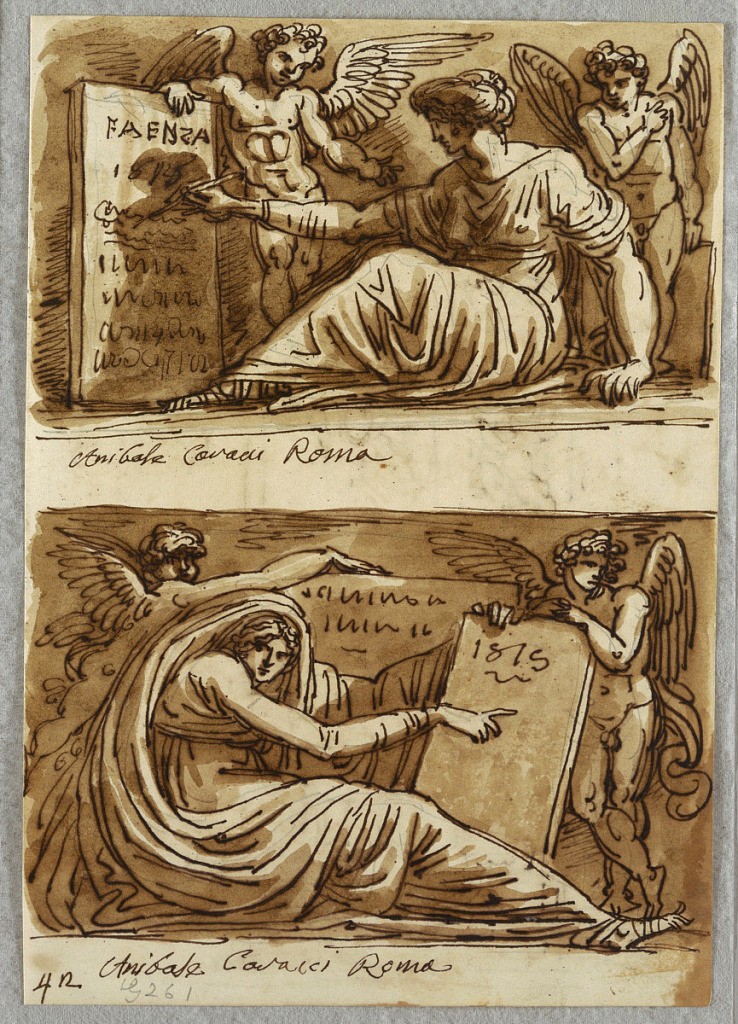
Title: Two drawings of Sybils and Two Putti
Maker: Felice Giani, Italian, 1758–1823
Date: recto 1815
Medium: Pen and brown ink, brush and brown wash, over traces of black chalk on white laid paper
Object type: Sketchbook folio
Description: Upper drawing of seated Sybil turned towards left, and writing on tablet; two putti flank her. Lower drawing of seated Sybil facing front but turned towards right and pointing at tablet. Two putti flank her.